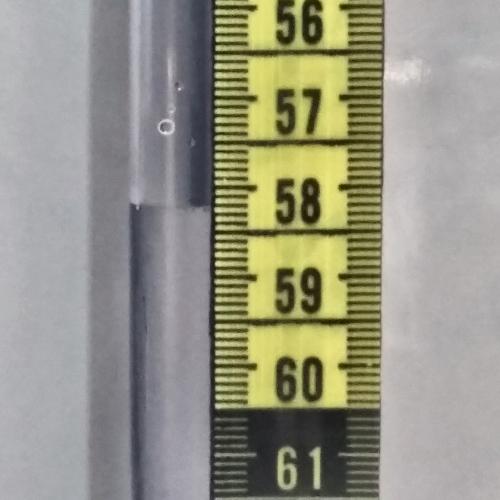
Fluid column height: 58.2 cm